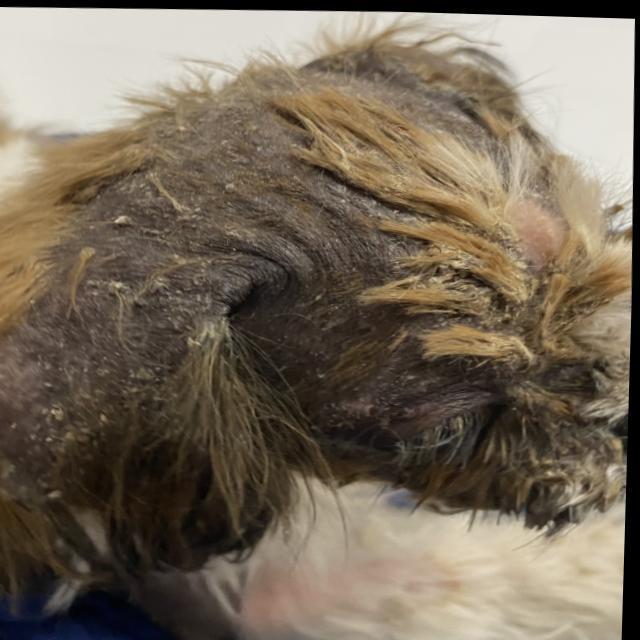
Canine demodicosis (Demodex mange) — caused by Demodex canis mites. Presents with alopecia, follicular papules, pustules, and comedones. Often localized on face and forelimbs.